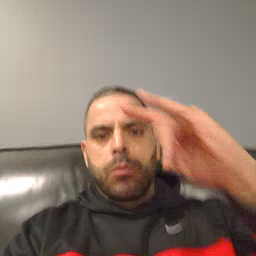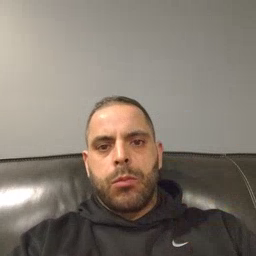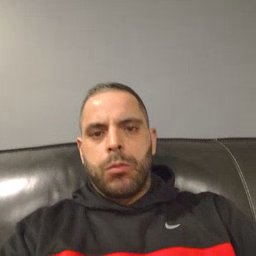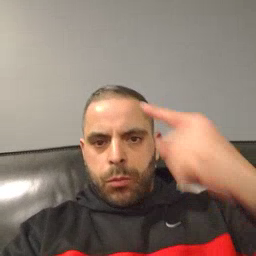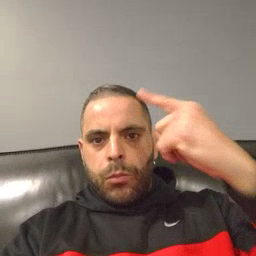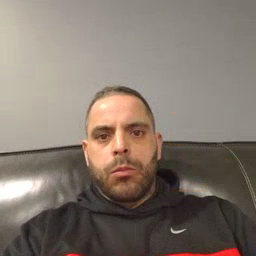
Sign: think